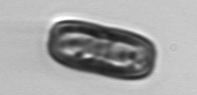
Label: Ephemera